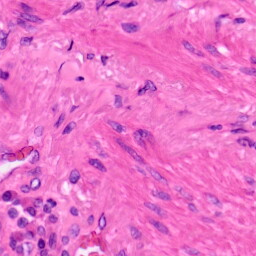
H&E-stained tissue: Lung